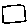
Label: square